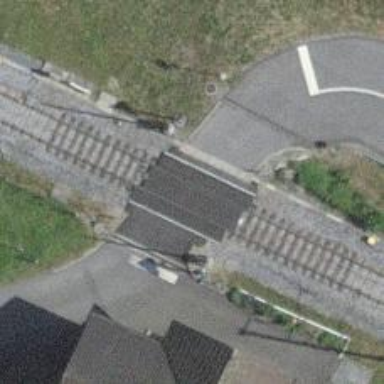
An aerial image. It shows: Railway level crossing.